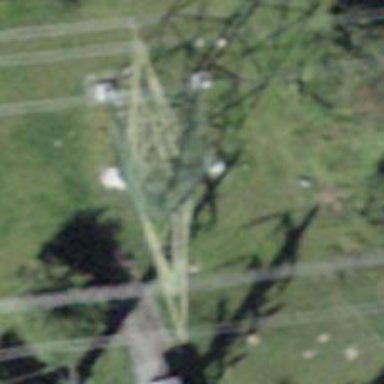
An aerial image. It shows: Power tower.